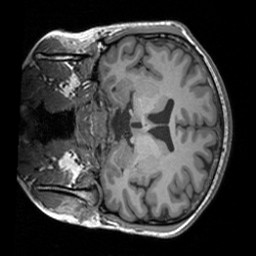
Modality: T1w
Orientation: coronal
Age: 25
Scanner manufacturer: siemens
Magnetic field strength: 3 T
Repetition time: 1.9 s
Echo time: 0.00252 s